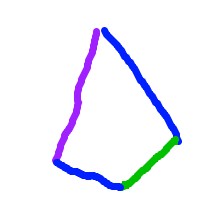
Shape: kite